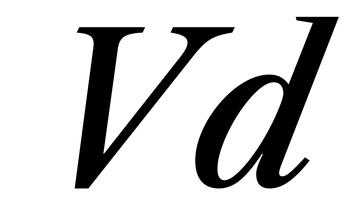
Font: LibreCaslonText-Italic_Medium_Italic